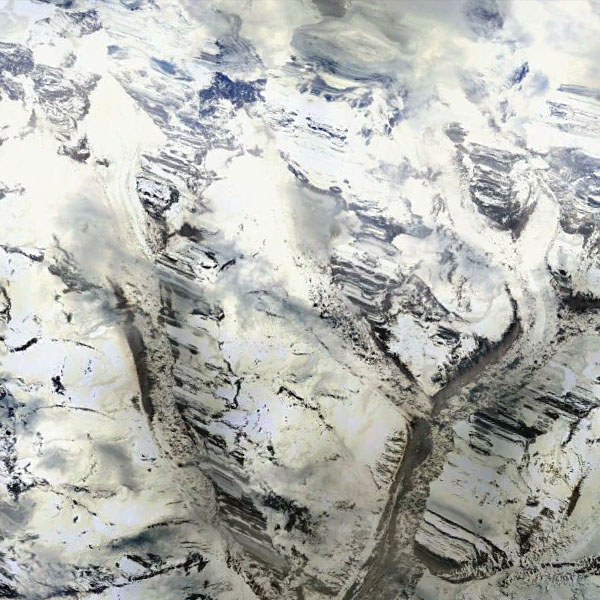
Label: Mountain